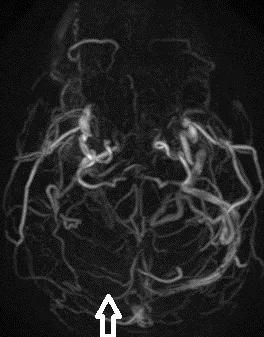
Magnetic resonance venography of the brain demonstrating lack of flow in right transverse sinus (arrow).
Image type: radiology (mri)